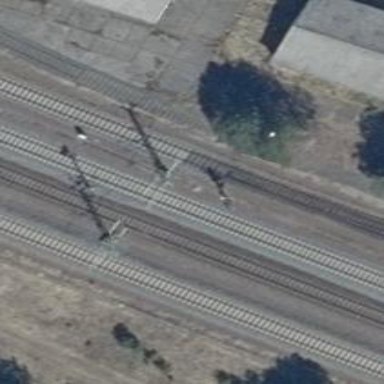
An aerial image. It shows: Railway switch with the turnout side on the left.